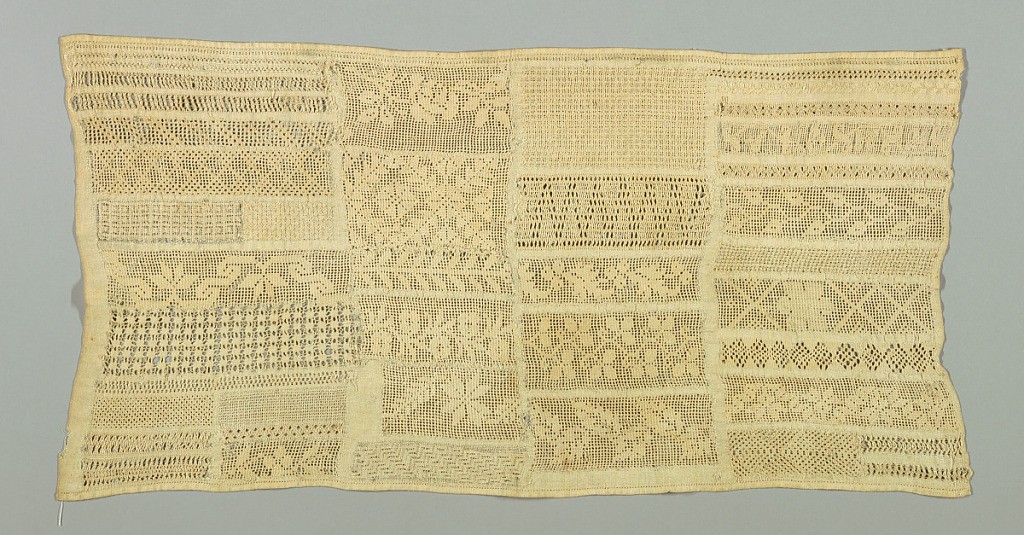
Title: Sampler
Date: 19th century
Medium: cotton embroidery on cotton foundation Technique: withdrawn element work with needle-made fillings on plain weave foundation
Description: Four columns of floral and geometric pattern bands in white withdrawn element work.